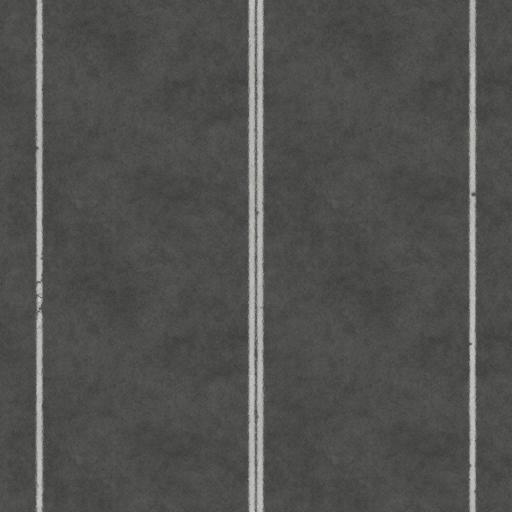
Tags: asphalt patches road street